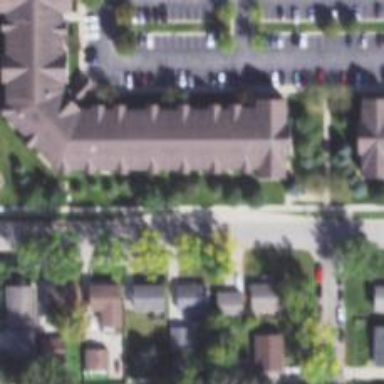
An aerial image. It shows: Image showing building with apartments.